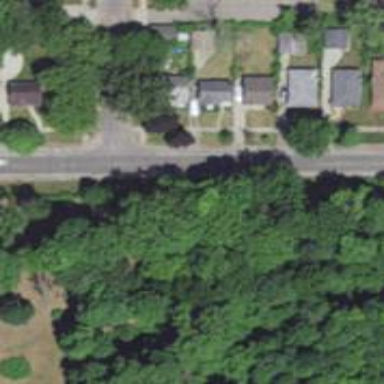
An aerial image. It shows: Footway along the road.